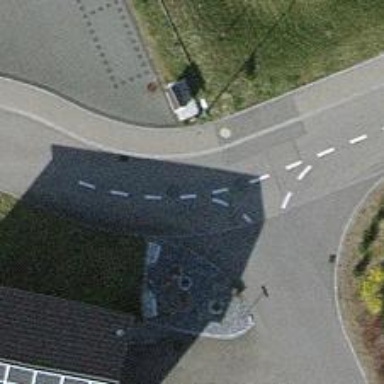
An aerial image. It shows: Smoothly paved residential road.